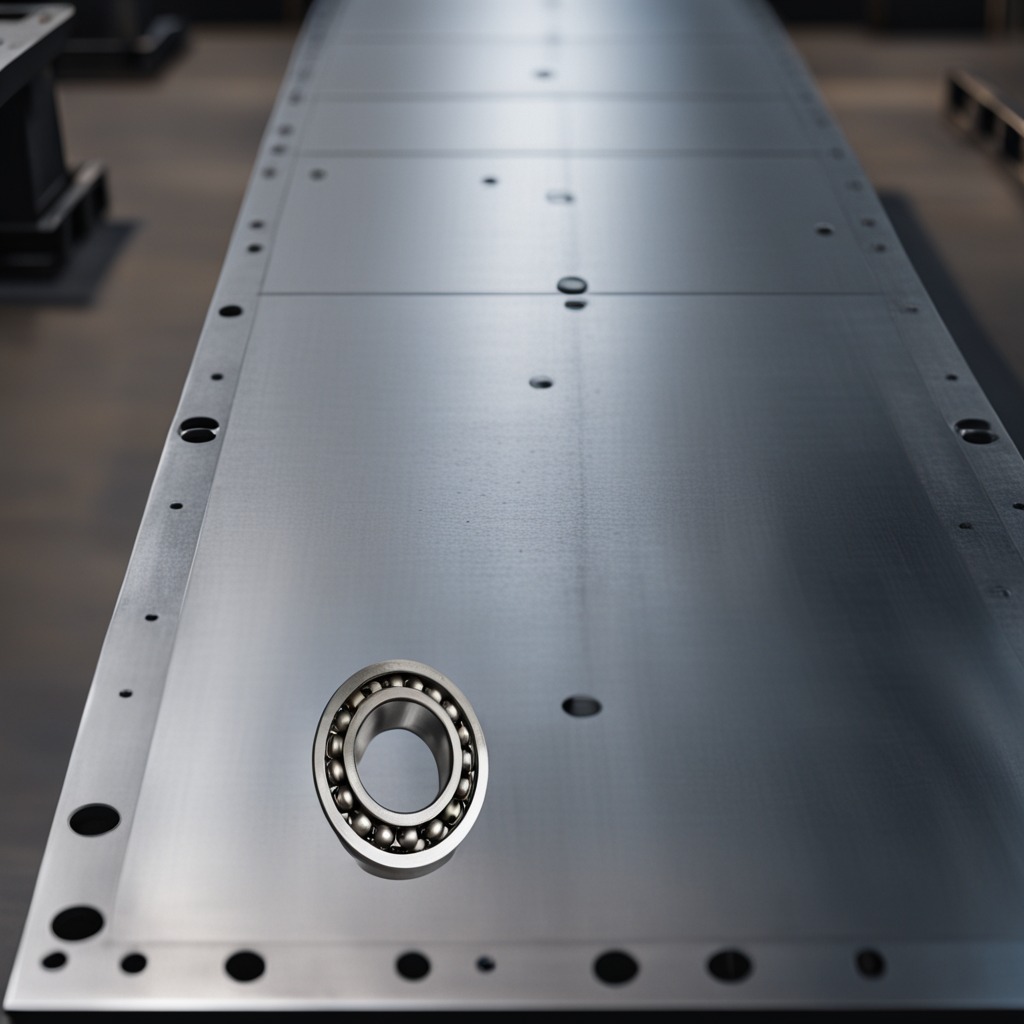
A metal ball bearing is lying on the cold steel table in a mining workshop.